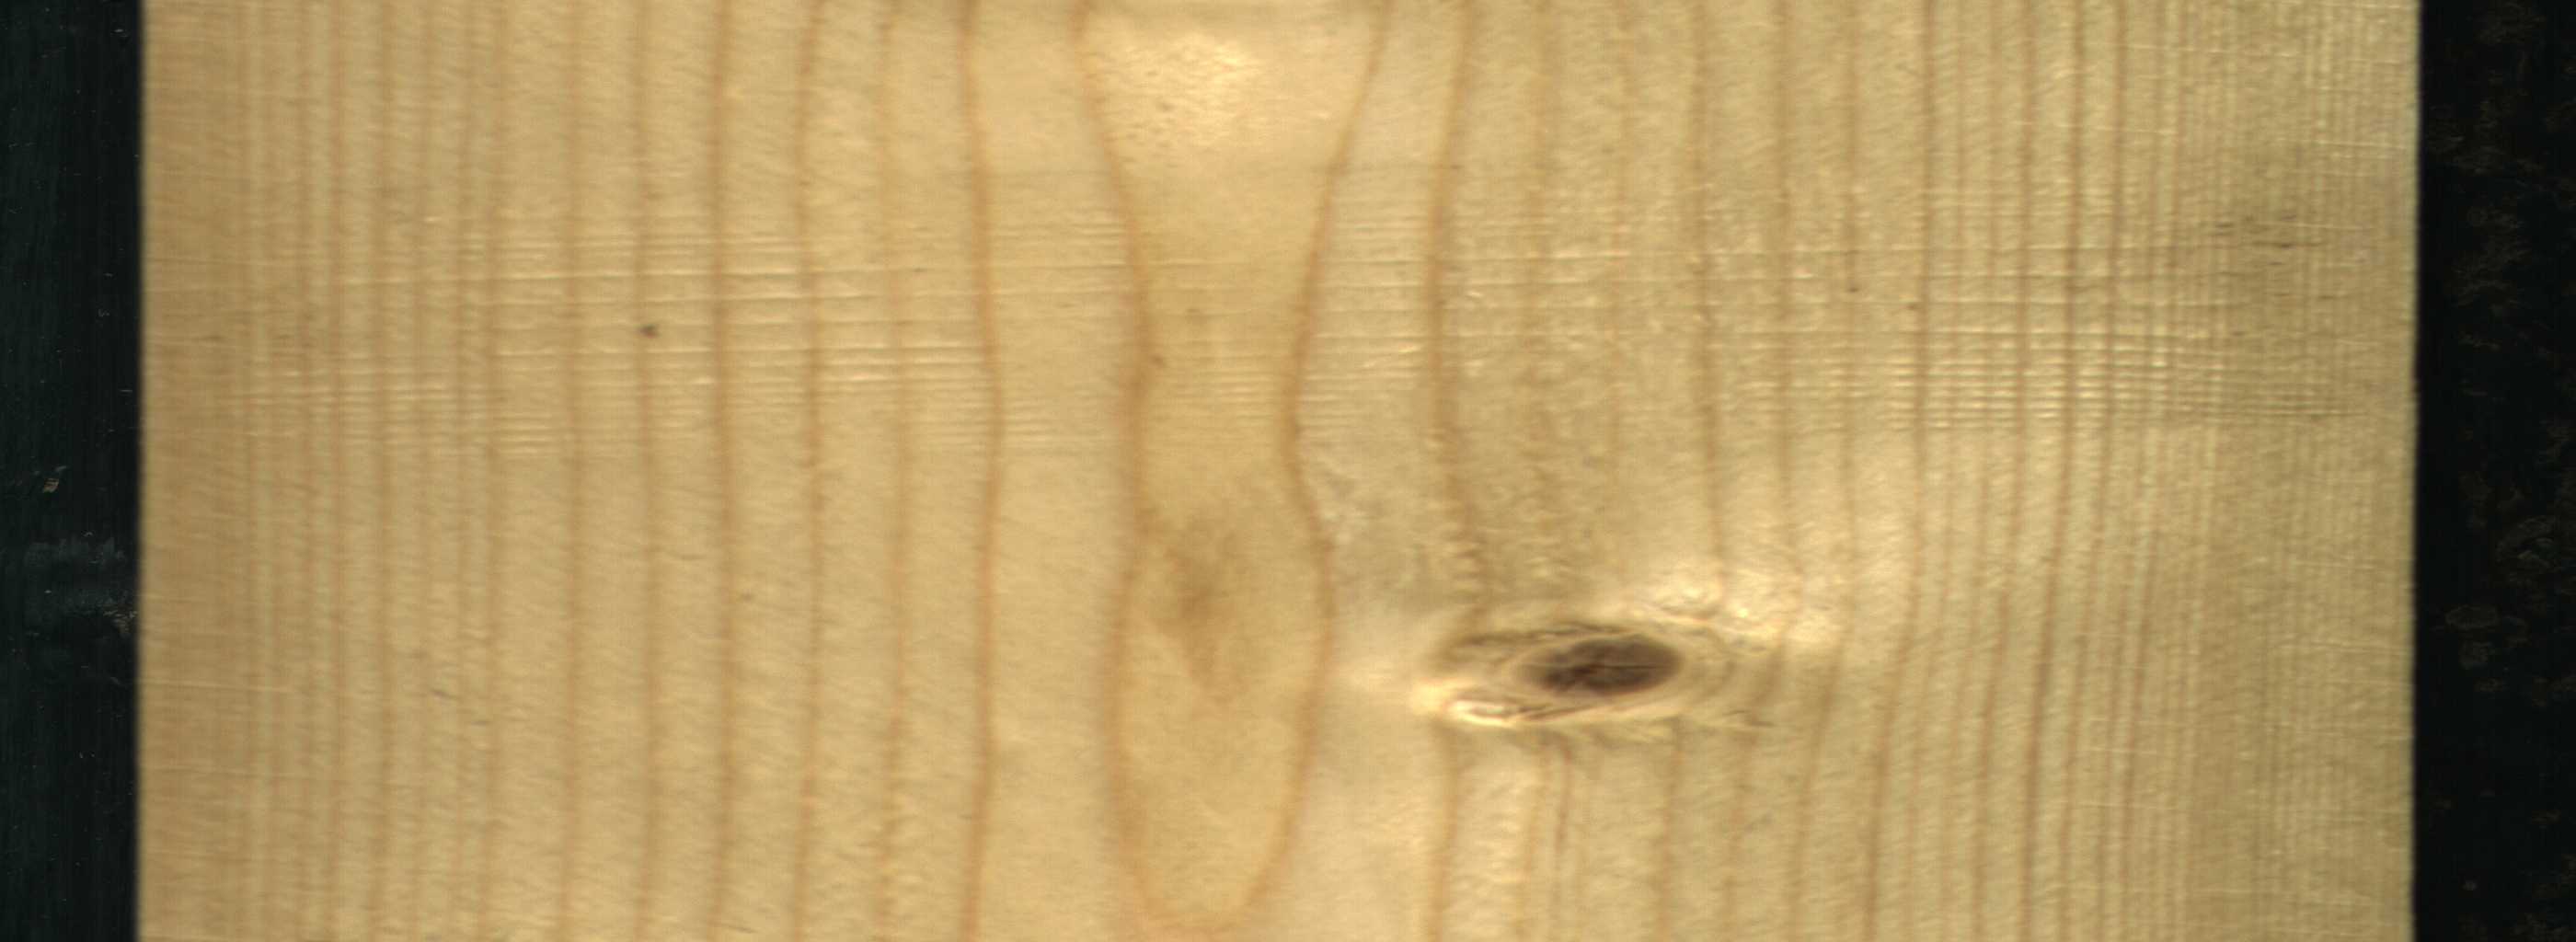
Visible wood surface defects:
Live_Knot